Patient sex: M
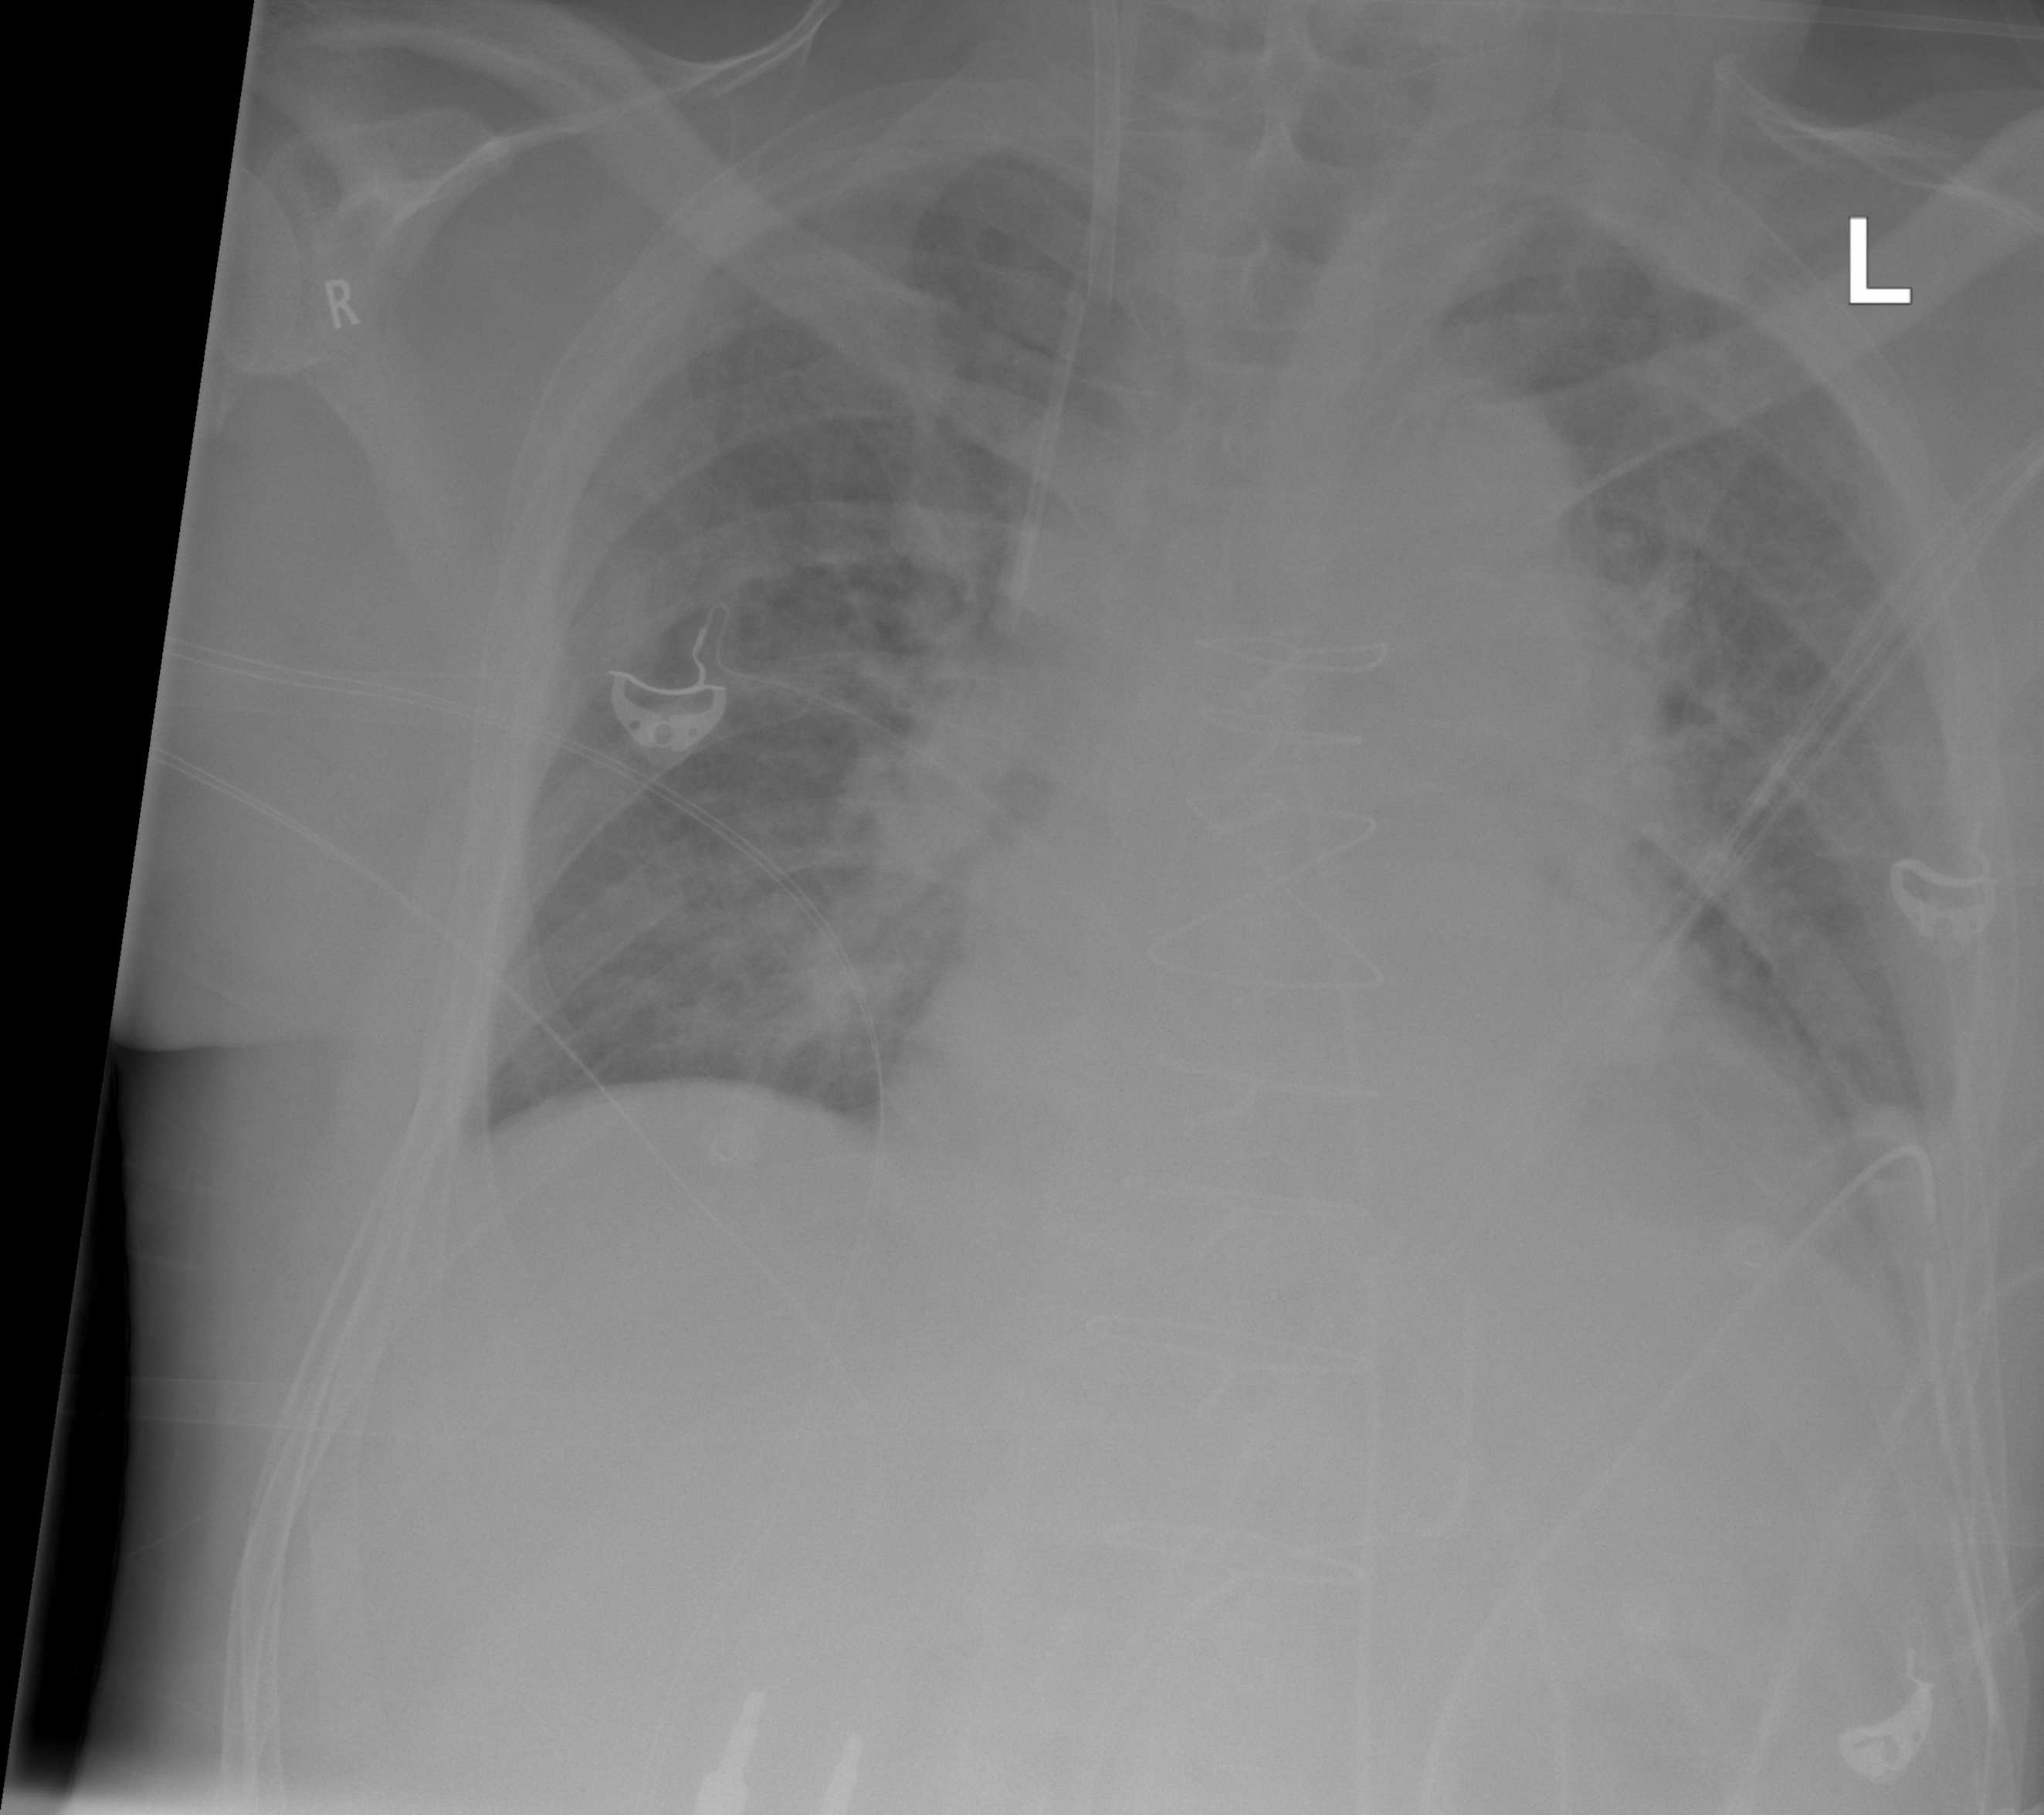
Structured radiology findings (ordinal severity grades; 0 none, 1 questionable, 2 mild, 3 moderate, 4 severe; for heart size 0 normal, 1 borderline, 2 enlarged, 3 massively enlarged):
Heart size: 1
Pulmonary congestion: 2
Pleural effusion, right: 0
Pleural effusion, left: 0
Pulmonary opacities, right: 2
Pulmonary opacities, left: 2
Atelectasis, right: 2
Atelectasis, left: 2